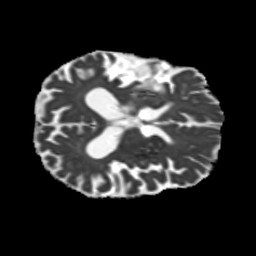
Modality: MD
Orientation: axial
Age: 71
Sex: male
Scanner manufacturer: siemens
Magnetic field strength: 3 T
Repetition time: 5.25 s
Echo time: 0.08 s